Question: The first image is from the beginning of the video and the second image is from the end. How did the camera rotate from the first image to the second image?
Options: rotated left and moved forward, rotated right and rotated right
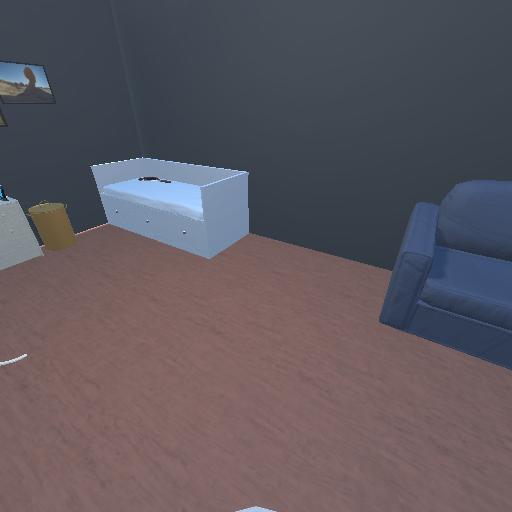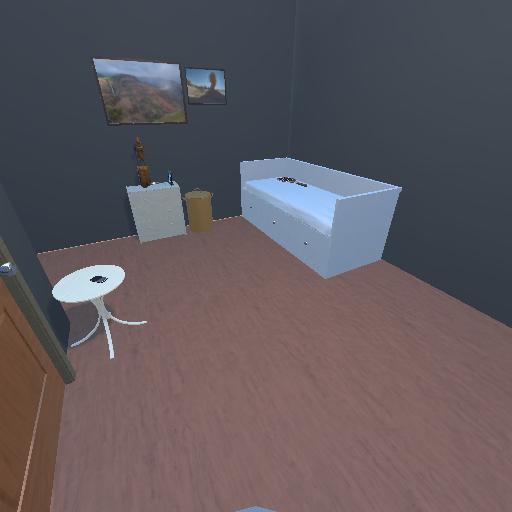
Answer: rotated left and moved forward